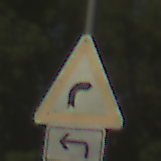
Verkehrszeichen: KurveRechts
Zusatzzeichen unten: RichtungsangabeDurchPfeile2
Umgebung: Outdoor, Nature
Tageszeit: Midday
Wetter: Clear
Licht: Natural
Jahreszeit: NotSpecified
Kontrast: HighContrast